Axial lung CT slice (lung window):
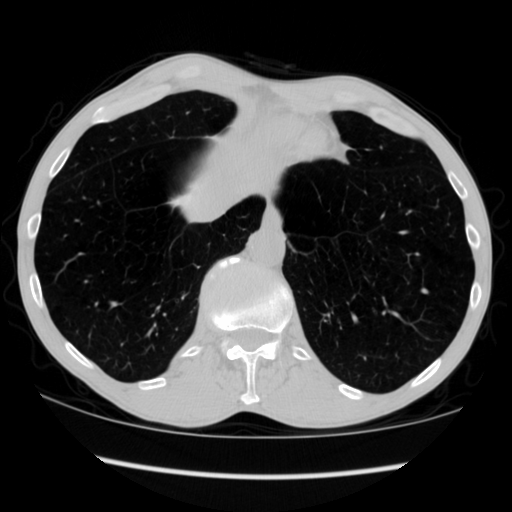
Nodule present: no